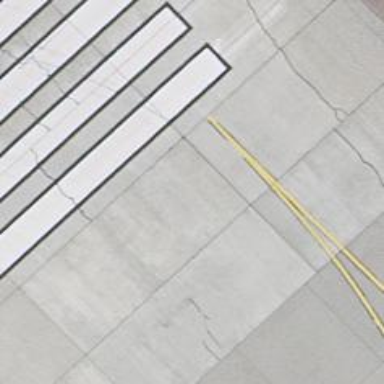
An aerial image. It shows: Asphalt taxiway at the airport.